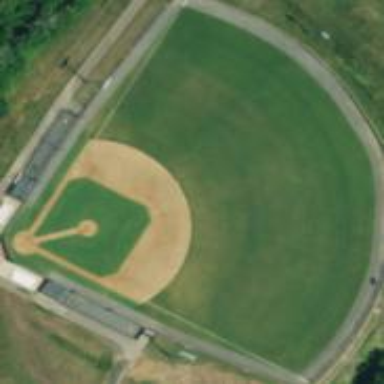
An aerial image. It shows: Baseball pitch for leisure and sports activities.